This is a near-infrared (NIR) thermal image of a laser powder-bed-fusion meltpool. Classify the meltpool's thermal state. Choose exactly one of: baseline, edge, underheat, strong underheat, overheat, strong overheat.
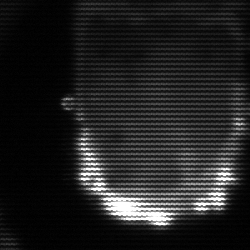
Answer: baseline